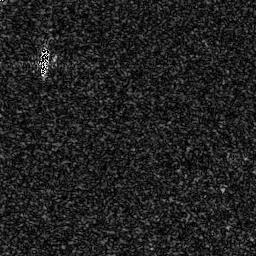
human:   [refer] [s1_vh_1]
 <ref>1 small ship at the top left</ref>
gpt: <box>[[14, 16, 19, 30, 0]]</box>